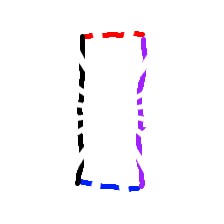
Shape: rectangle